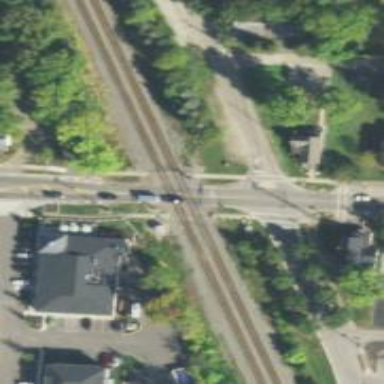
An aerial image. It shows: Crossing for the railway.